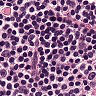
Metastatic tissue present: no